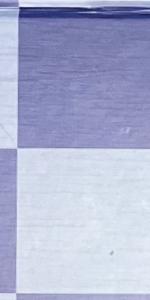
Label: Empty